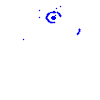
Particle: proton